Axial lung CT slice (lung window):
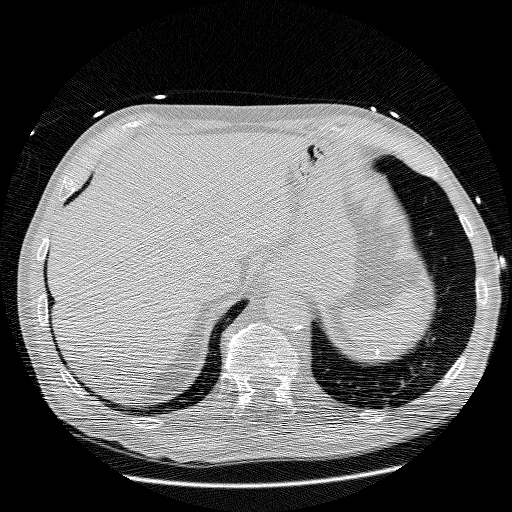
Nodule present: no